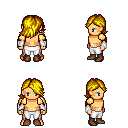
a pixel art fantasy rpg character, male body template, human, tanned skin, gold arm armor, white pants, blonde swoop hairstyle, white cloth bracers, brown shoes, four views (front, back, left, right), 2x2 character sprite sheet, small pixel art, hard edges, no anti-aliasing